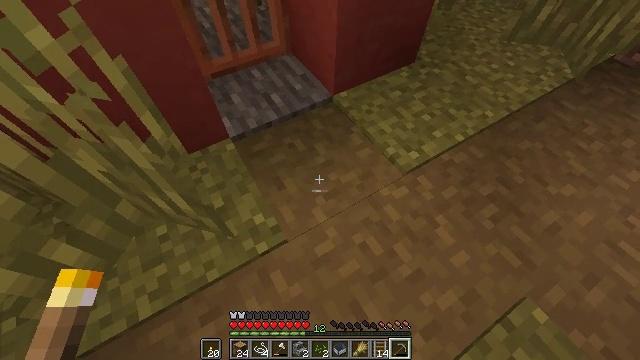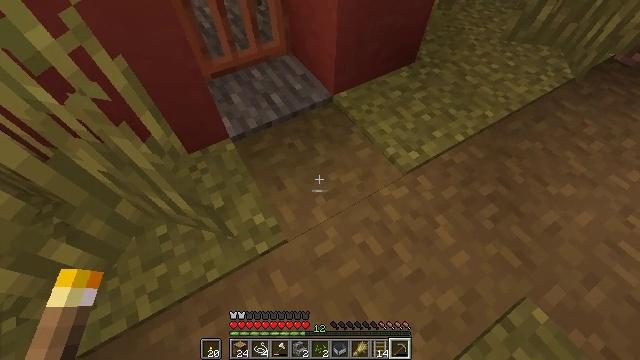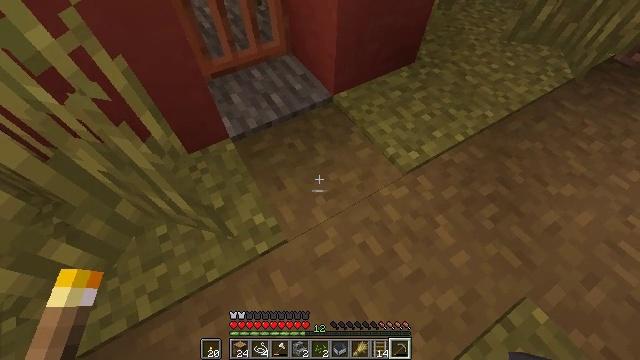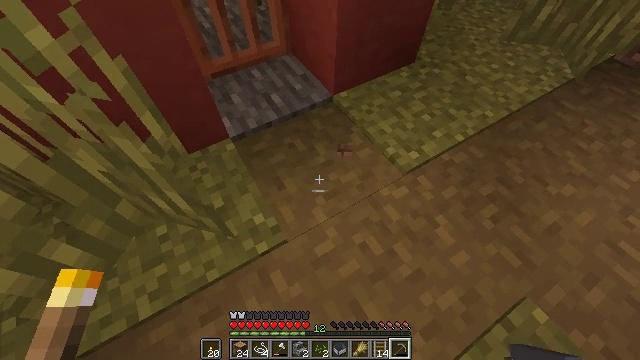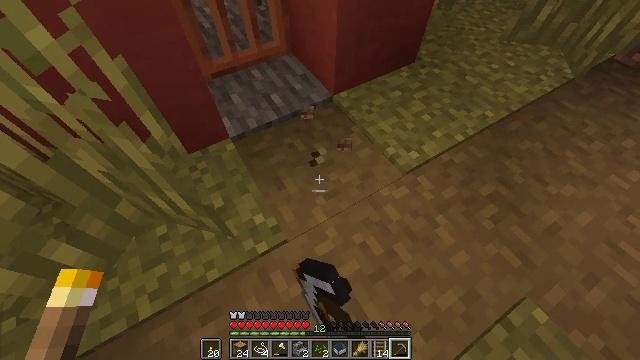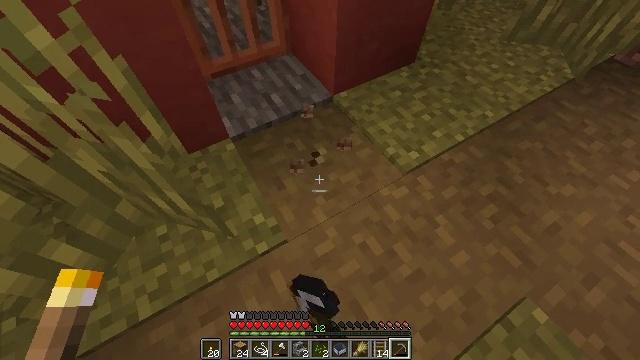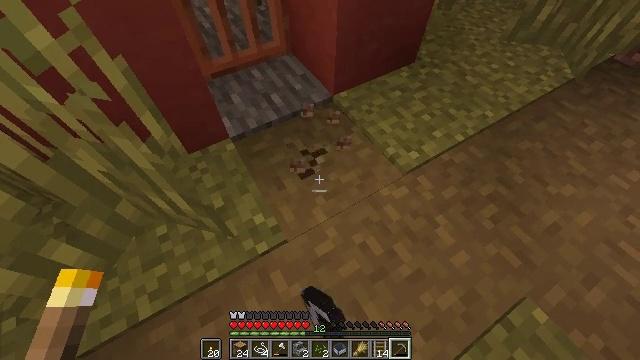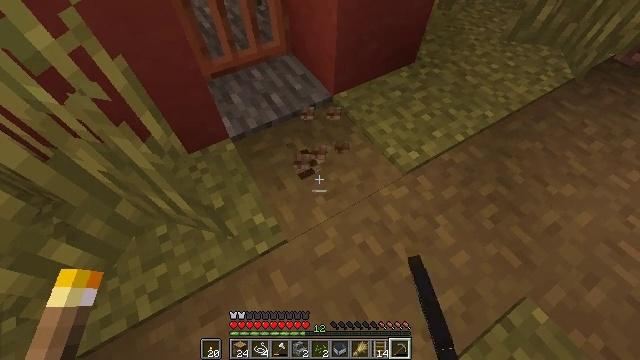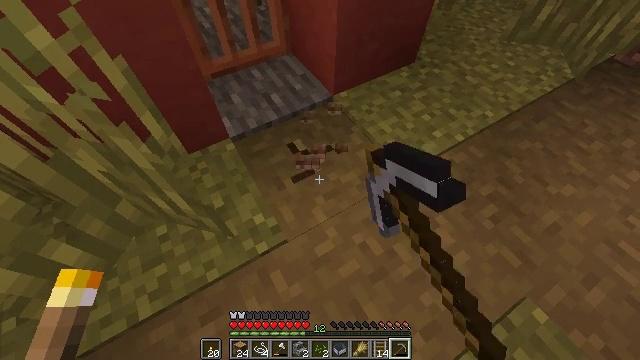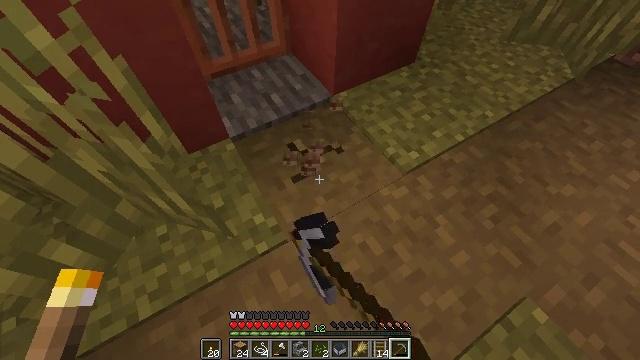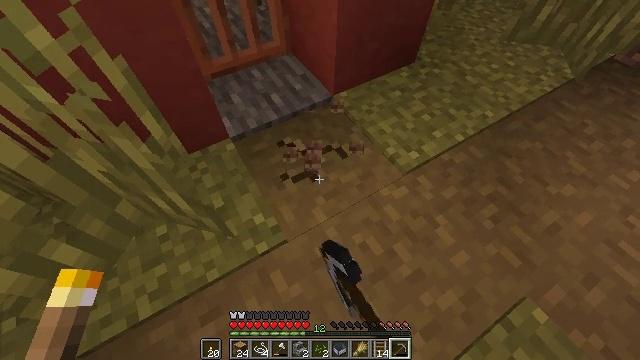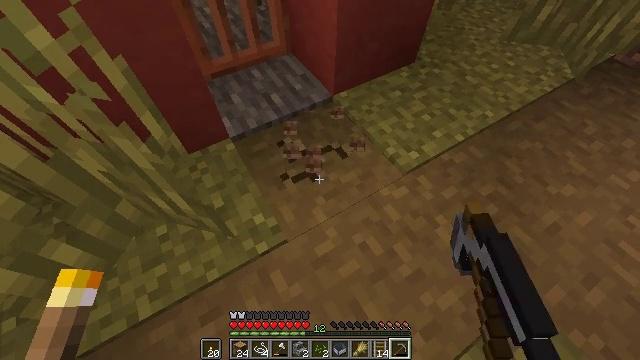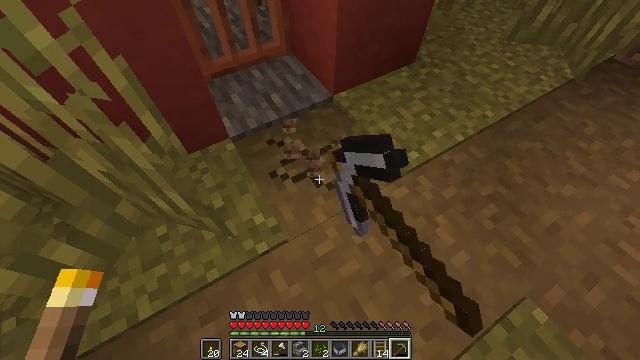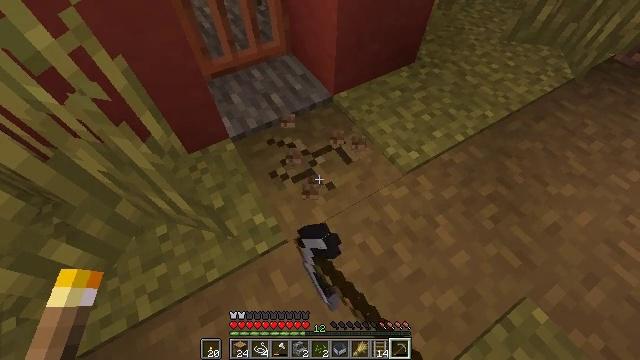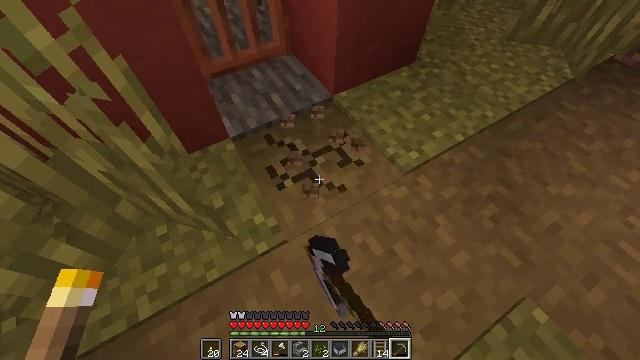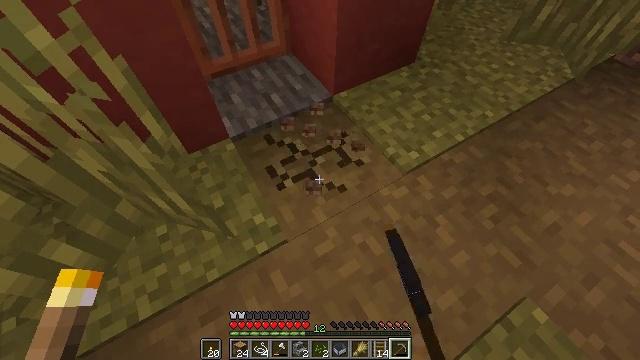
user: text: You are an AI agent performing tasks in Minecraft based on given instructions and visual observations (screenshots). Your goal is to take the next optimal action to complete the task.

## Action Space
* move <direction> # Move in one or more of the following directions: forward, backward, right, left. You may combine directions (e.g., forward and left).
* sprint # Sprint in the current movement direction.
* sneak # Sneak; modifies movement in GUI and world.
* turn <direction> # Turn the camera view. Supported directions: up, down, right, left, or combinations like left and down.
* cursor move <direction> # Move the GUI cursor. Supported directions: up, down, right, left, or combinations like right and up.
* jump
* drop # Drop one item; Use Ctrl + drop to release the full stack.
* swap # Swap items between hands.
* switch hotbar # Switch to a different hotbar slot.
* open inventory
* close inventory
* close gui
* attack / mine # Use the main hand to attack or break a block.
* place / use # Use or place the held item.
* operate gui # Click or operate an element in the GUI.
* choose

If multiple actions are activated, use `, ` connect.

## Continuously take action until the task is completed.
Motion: motion action
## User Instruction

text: Reclaim the grass path segment.
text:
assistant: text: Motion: no_op
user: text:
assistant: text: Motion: no_op
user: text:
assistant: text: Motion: attack / mine
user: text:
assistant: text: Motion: attack / mine
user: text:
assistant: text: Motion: attack / mine
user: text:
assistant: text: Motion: attack / mine
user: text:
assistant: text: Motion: attack / mine
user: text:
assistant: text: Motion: attack / mine
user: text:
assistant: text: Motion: attack / mine
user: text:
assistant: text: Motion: attack / mine
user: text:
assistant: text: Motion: attack / mine
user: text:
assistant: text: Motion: attack / mine
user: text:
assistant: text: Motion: attack / mine
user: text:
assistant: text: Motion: attack / mine
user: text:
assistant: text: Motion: attack / mine
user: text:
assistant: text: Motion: attack / mine
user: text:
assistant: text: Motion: attack / mine
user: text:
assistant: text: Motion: attack / mine
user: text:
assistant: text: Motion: attack / mine
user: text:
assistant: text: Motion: attack / mine
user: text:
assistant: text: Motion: attack / mine
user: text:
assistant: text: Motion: attack / mine
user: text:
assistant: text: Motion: attack / mine
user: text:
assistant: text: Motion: attack / mine
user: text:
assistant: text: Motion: turn right, attack / mine
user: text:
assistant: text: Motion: turn right and down, attack / mine
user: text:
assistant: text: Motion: turn right and down, attack / mine
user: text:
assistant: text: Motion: turn right and down, attack / mine
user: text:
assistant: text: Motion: turn right and down, attack / mine
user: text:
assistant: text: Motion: turn right and down, attack / mine